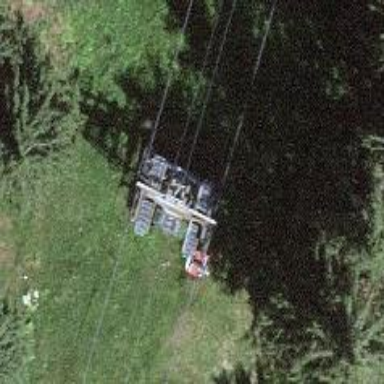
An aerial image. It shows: Pylon used for aerialway.